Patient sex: M
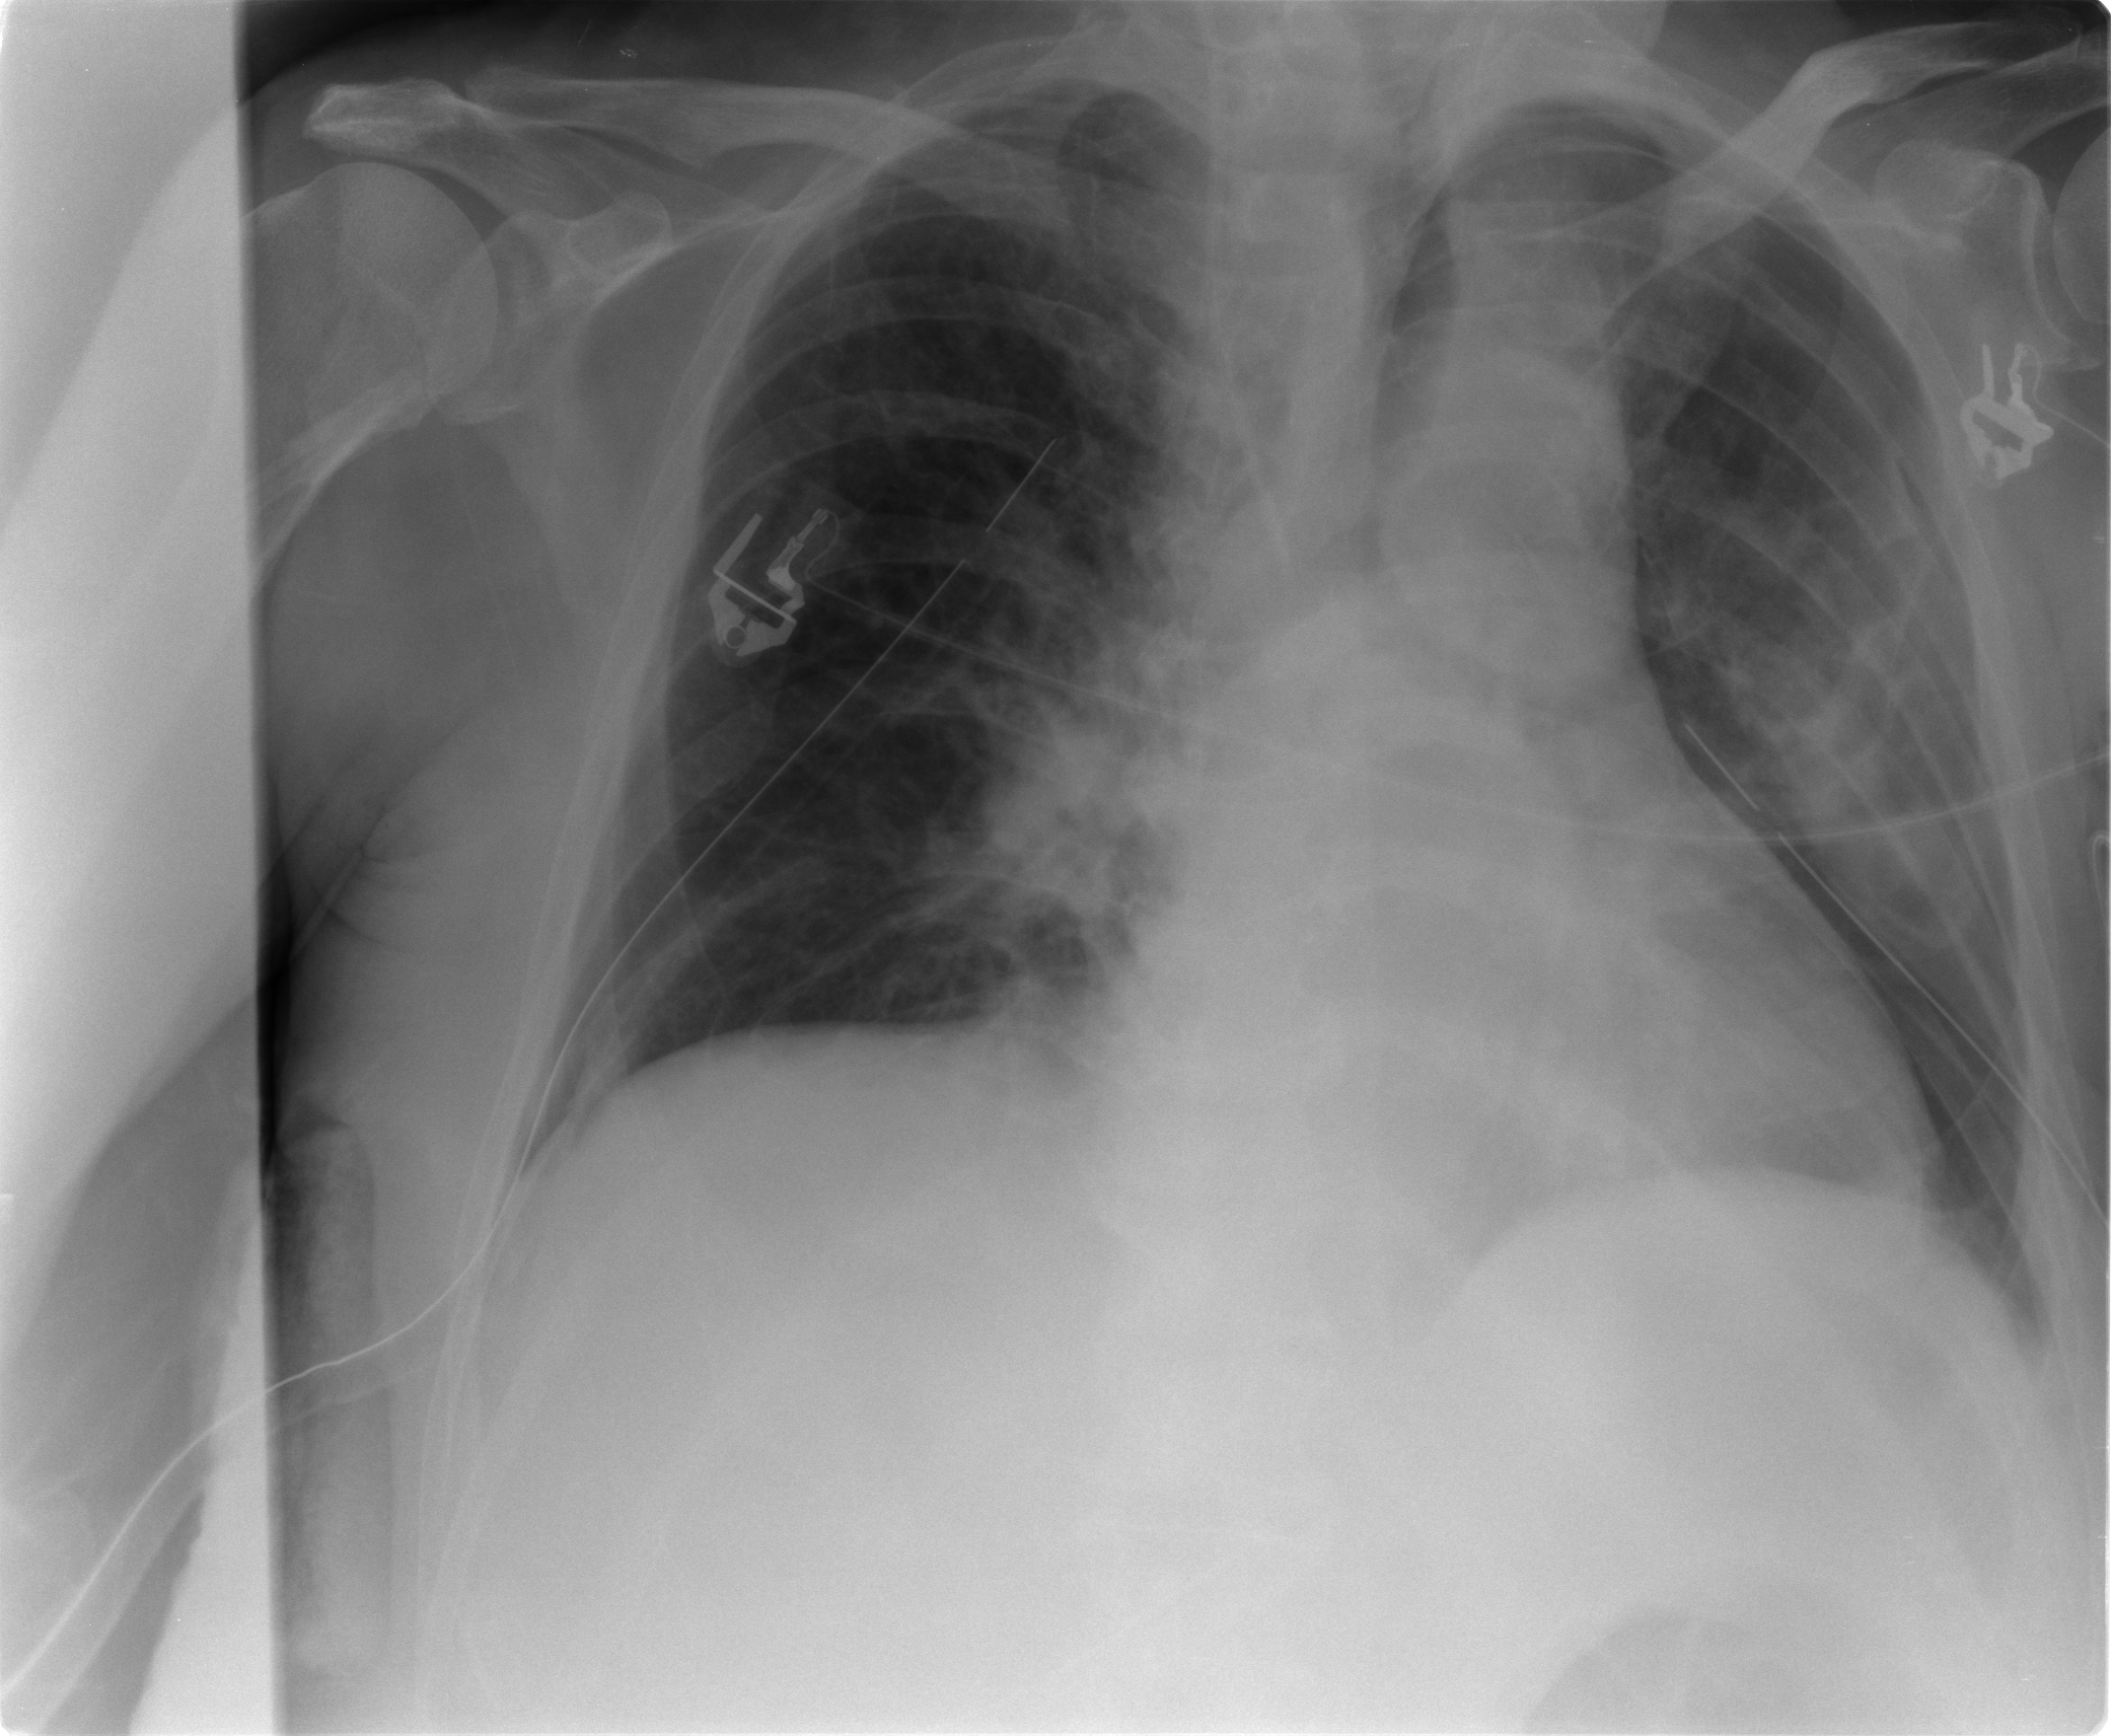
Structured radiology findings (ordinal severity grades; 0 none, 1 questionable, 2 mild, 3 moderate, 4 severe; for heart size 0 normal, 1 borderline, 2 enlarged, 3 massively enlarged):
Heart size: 0
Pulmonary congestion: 1
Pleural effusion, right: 0
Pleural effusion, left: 0
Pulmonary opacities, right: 0
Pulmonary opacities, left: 1
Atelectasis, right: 2
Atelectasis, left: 2